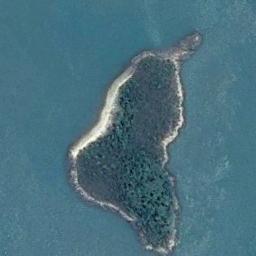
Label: island